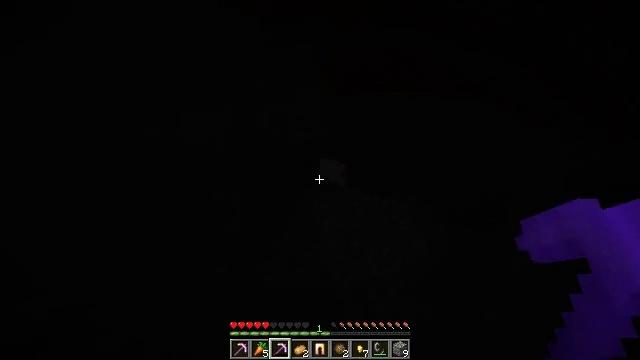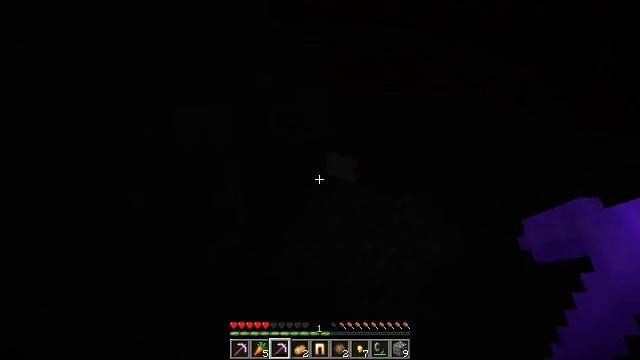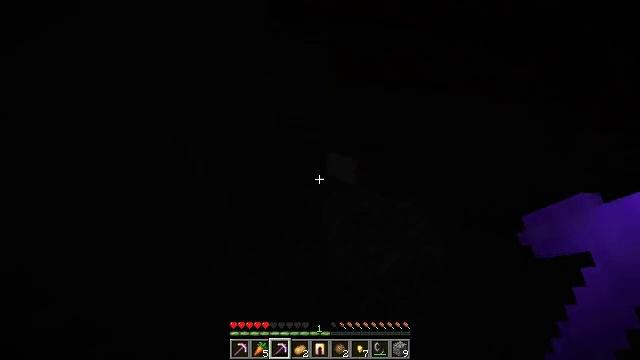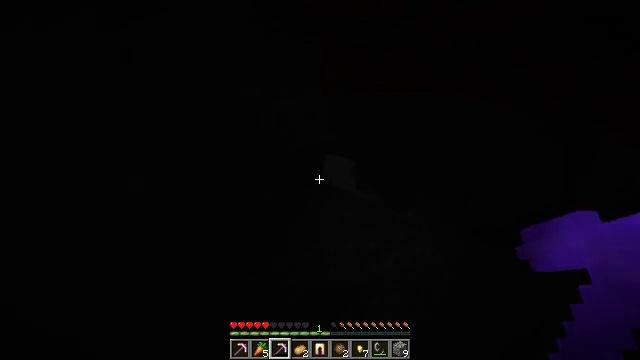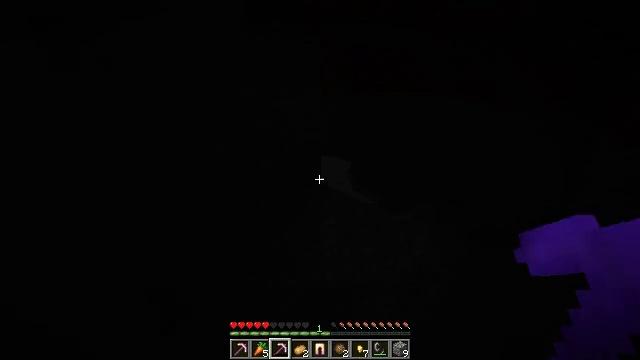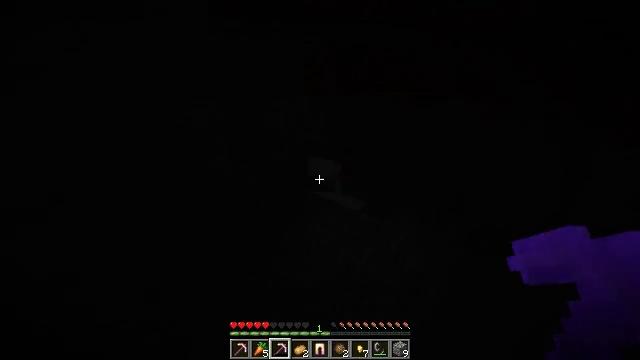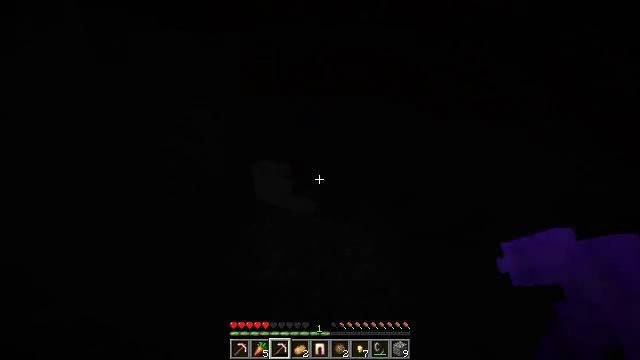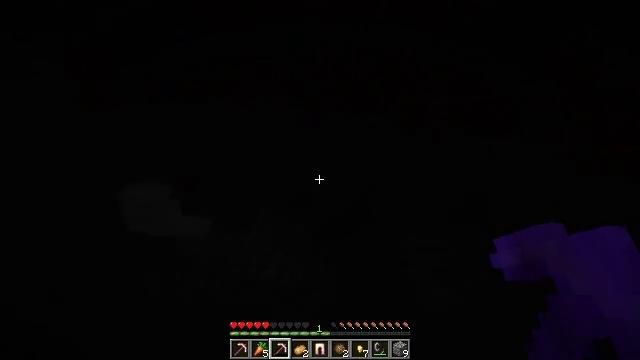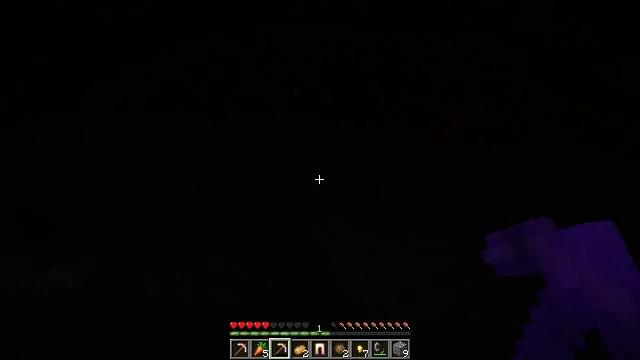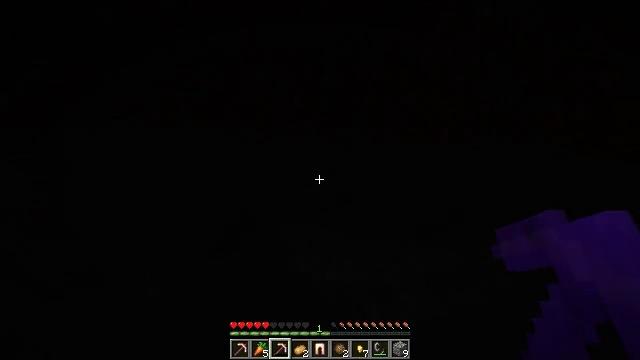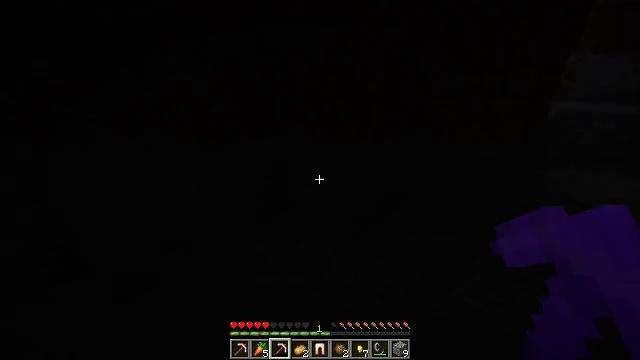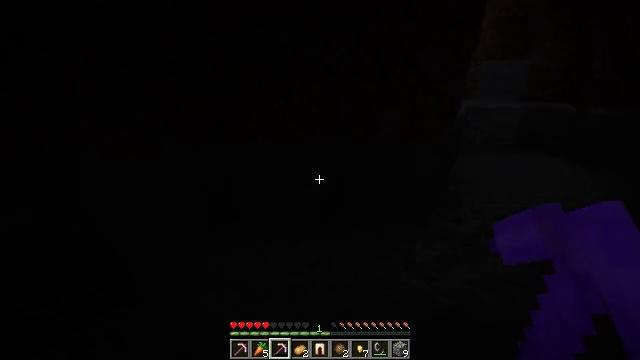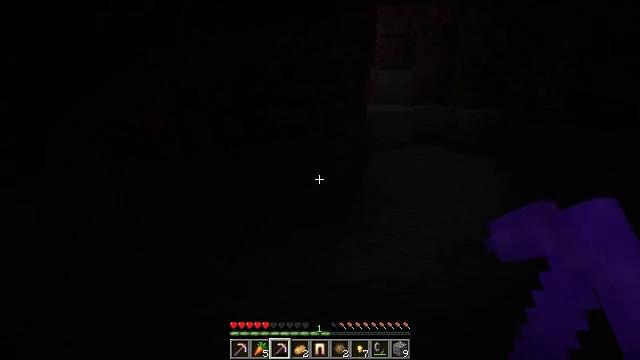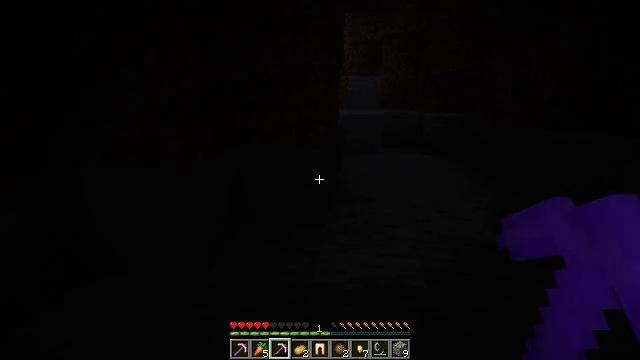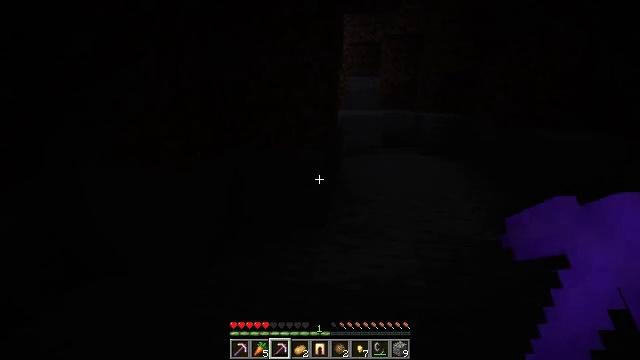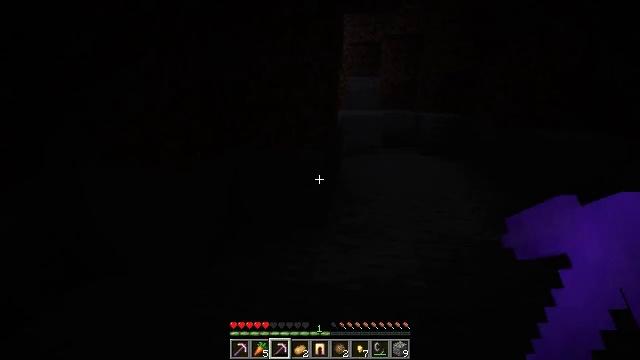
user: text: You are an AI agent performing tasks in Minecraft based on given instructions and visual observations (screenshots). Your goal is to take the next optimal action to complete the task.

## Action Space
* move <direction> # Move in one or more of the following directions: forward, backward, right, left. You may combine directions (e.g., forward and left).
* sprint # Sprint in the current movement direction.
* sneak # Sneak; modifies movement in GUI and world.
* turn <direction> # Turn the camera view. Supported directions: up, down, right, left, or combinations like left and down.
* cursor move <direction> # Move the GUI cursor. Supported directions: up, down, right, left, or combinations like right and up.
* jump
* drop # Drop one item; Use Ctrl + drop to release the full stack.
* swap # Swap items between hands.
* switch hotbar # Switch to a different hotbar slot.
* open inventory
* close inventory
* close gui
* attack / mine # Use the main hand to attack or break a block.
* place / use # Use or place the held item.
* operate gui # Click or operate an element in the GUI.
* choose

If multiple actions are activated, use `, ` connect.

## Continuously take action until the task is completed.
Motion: motion action
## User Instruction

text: Break the stripped oak wood blocks.
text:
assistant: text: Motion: move forward, turn left and down
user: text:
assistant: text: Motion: move forward
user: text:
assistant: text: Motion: move forward
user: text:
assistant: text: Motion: move forward
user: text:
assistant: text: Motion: move forward, turn right
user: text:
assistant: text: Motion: move forward, turn right
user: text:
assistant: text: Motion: turn right
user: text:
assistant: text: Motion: turn right
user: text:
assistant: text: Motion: turn right
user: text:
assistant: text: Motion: turn right and up
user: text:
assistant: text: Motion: turn right
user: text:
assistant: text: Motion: turn right and up
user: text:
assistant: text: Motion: turn right and up
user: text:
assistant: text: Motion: no_op
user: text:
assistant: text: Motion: no_op
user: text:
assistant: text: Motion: no_op
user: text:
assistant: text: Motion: move forward
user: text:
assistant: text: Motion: move forward
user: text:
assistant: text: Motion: move forward, turn up
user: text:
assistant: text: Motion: move forward, turn right and up
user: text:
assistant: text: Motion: move forward, turn right and up
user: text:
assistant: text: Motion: move forward, turn right and up
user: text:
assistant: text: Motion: move forward, turn right and up
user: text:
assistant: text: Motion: move forward
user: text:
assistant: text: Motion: move forward
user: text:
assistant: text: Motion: move forward
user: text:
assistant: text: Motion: move forward
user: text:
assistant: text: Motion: move forward
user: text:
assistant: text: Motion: move forward
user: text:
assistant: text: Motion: move forward